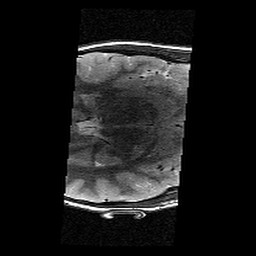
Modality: T2w
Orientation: axial
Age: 10
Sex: male
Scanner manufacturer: siemens
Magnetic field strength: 3 T
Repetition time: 9.23 s
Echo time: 0.067 s